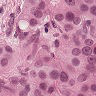
Metastatic tissue present: yes